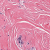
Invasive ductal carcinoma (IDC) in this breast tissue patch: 0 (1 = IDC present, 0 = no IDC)